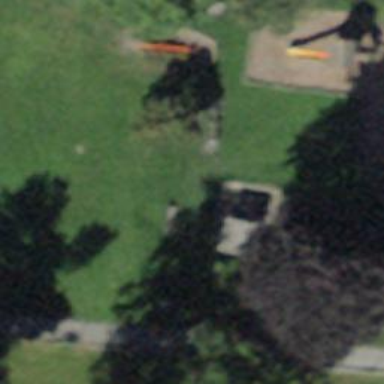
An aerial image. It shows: Playground area for leisure activities on the land.